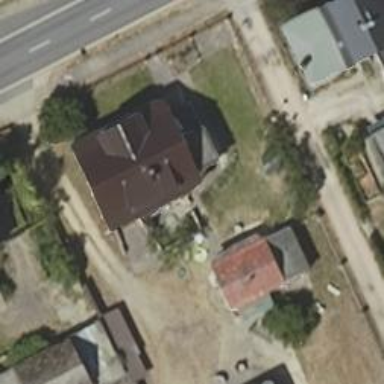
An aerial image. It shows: Simple house.